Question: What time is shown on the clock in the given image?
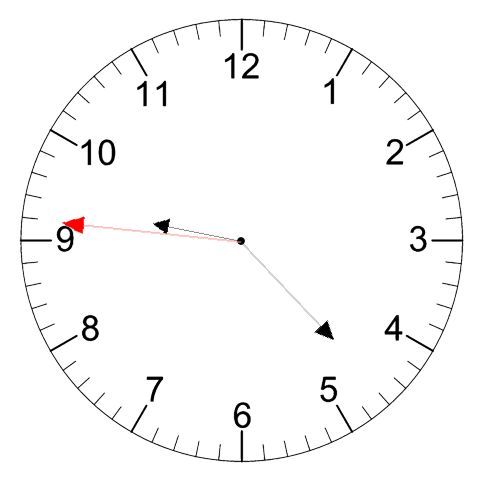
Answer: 09:22:46